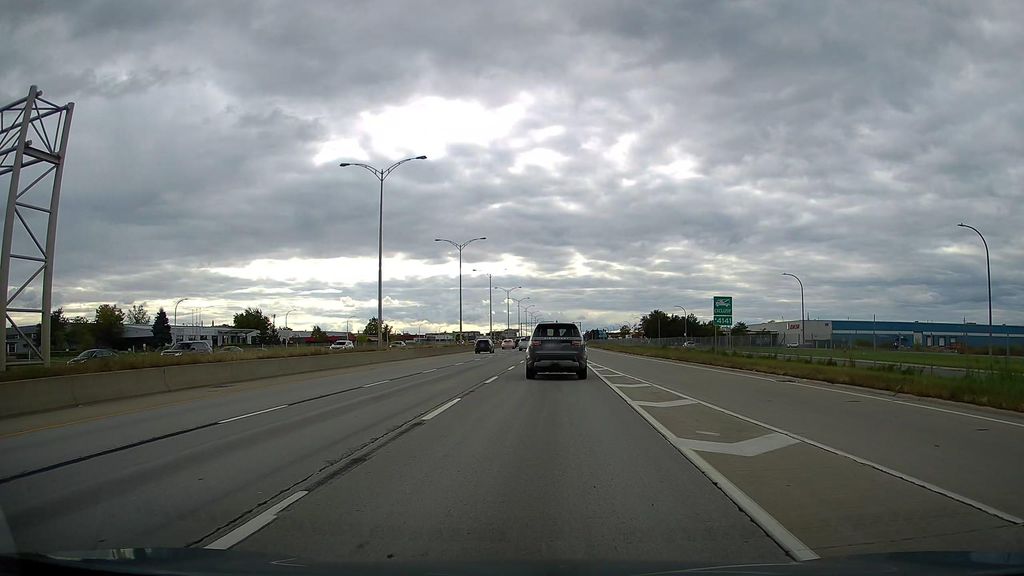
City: montreal